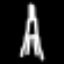
Label: The Eiffel Tower